Question: I am trying to make a simple review app of game of thrones. This contains two input fields one for the seasons and another for the episode. I am trying to parse JSON-data into a table with two columns. First column would contain the picture and second would contain the review. The picture changes on changes made on the input field but I couldn't override the data on the second column. It just keeps on appending.
Being beginner, and new to StackOverflow I have low reputation. So I can't post picture. Else it would have been much clear.
'''
$(function () {
$('#btn-got-load').on('click', function () {
var $season = $('#txt-season').val();
var $episode = $('#txt-episode').val();
var $url = "http://www.omdbapi.com/?t=Game%20of%20Thrones&Season=" + $season + "&Episode=" + $episode + "";
$.ajax({
type: 'GET',
url : $url,
success: function (data) {
$.each(data, function (key, value) {
if (key == "Poster") {
$("#image-here").html("<img src='" + value + "'>");
}
$("#review-here").append("<li>" +key +" : "+ value + "</li>");
});
$("#review-here").append( "<br/>");
}
});
});
'''
'''
<h1><u>Game of Thrones review</u></h1>
<label>Season (1-5) : </label> <input type="text" id="txt-season" value="1"/>
<label>Episode (1-10) : </label> <input type="text" id="txt-episode" value="1" />
<input type="button" id="btn-got-load" value="review"/>
<div id="container-div">
<table>
<tr>
<td>
<span id="image-here"></span>
</td>
<td>
<ul id="review-here"></ul>
</td>
</tr>
</table>
</div>
'''

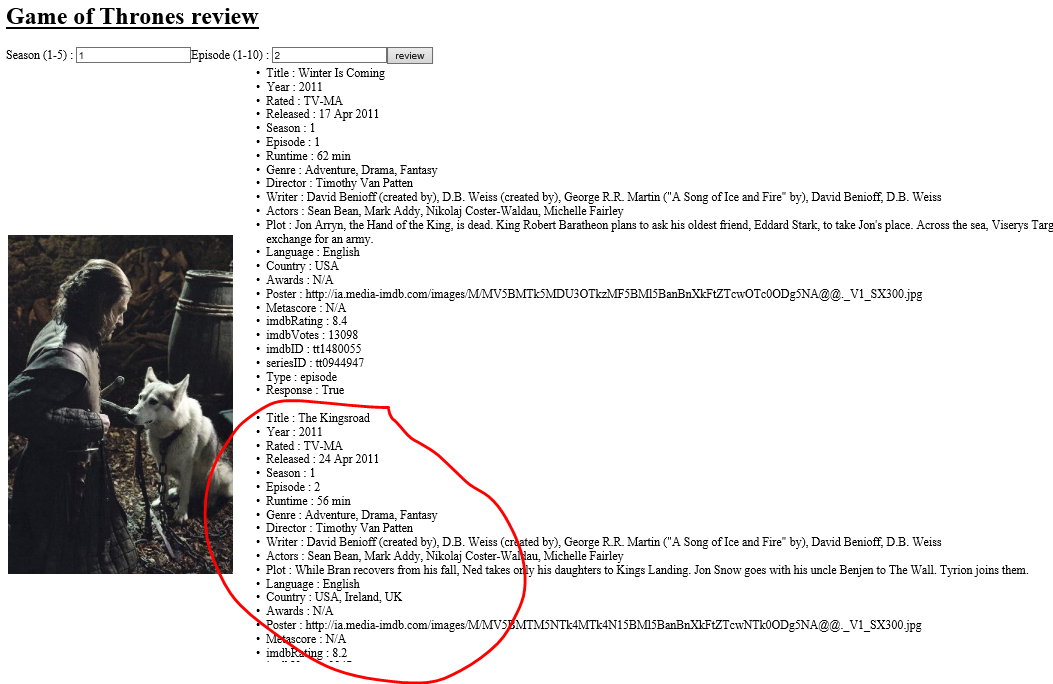
Answer: You have to clear it before you start adding the lines:
'''
success: function (data) {
$("#review-here").html(""); // clear it first
$.each(data, function (key, value) {
if (key == "Poster") {
$("#image-here").html("<img src='" + value + "'>");
}
$("#review-here").append("<li>" +key +" : "+ value + "</li>");
});
$("#review-here").append( "<br/>");
}
'''